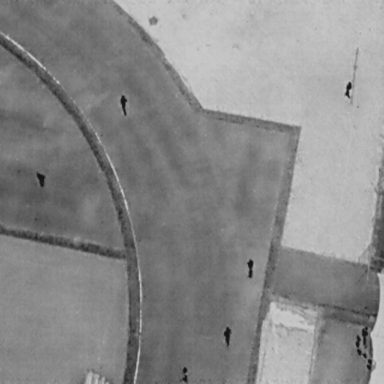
There are seven People in the infrared image.